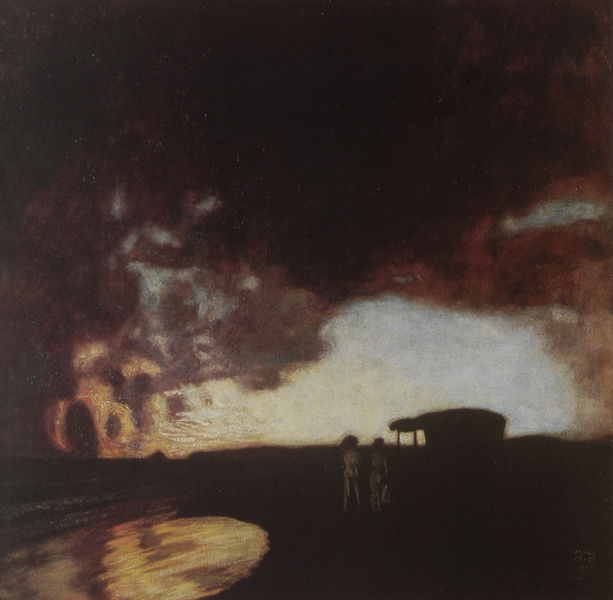
Titel: Sonnenuntergang am Meer
Künstler: Franz von Stuck
Standort: Zürich
Institution: Sammlung Katharina Büttiker, Galerie Wühre 9-Art Deco
Schlagwörter: baum, blau, dunkel, feuer, gewitter, himmel, körper, mann, meer, nackt, schatten, wasser, wolken, fluss, frauen, gelb, landschaft, menschen, ocker, see, teich, ufer, abend, braun, frau, grau, hell, hut, hüte, kreide, licht, männer, nacht, pastell, rücken, schwarz, weiss, dach, haus, rot, wiese, wolke, beige, symbolismus, wand, mensch, signatur, öl, dämmerung, ebene, feld, horizont, morgen, natur, spiegelung, weite, gehen, gewässer, hütte, rauch, sonne, dunkelheit, gold, paar, personen, weiher, strand, wellen, düster, perspektive, zwei, lila, sonnenuntergang, monochrom, spazieren, kutsche, silhouette, auto, wagen, romantik, brand, sturm, unwetter, blue, people, red, white, women, black, dark, figures, gray, grey, painting, talking, woman, yellow, finster, picture, reflection, two, stuck, brown, perspective, tiefe, abendrot, umriss, silhouetten, flucht, regen, mond, münchen, waldbrand, munch, monochromie, wirbel, gefahr, bedrohlich, bedrohung, smoke, regenwolken, cloud, clouds, man, nude, sky, house, lake, landscape, nature, ocean, orange, sea, water, distance, horizon, reflections, sun, spiegelungen, evening, light, river, stream, dusk, night, path, shadow, walking, adam und eva, atrand, bildflucht, gezitter, lischt, oldtimer, schattenfiguren, couple, pair, beach, cloudy, disaster, storm, abstract, cart, square, walk, rain, thunder, carriage, pond, fire, cottage, sunset, shadows, dawn, sunrise, darkness, flames, humans, zwei menschen, shelter, coach, sack, car, vehicle, bag, 1900, dunkelbraun vorherrschend, 2, see spiegelt himmel, 2 personen, twilight, shadowy, gaus, zwei menschne, ford, motorcar, model t, impressionistisch, zwei personen, relflection, low contrast